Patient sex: F
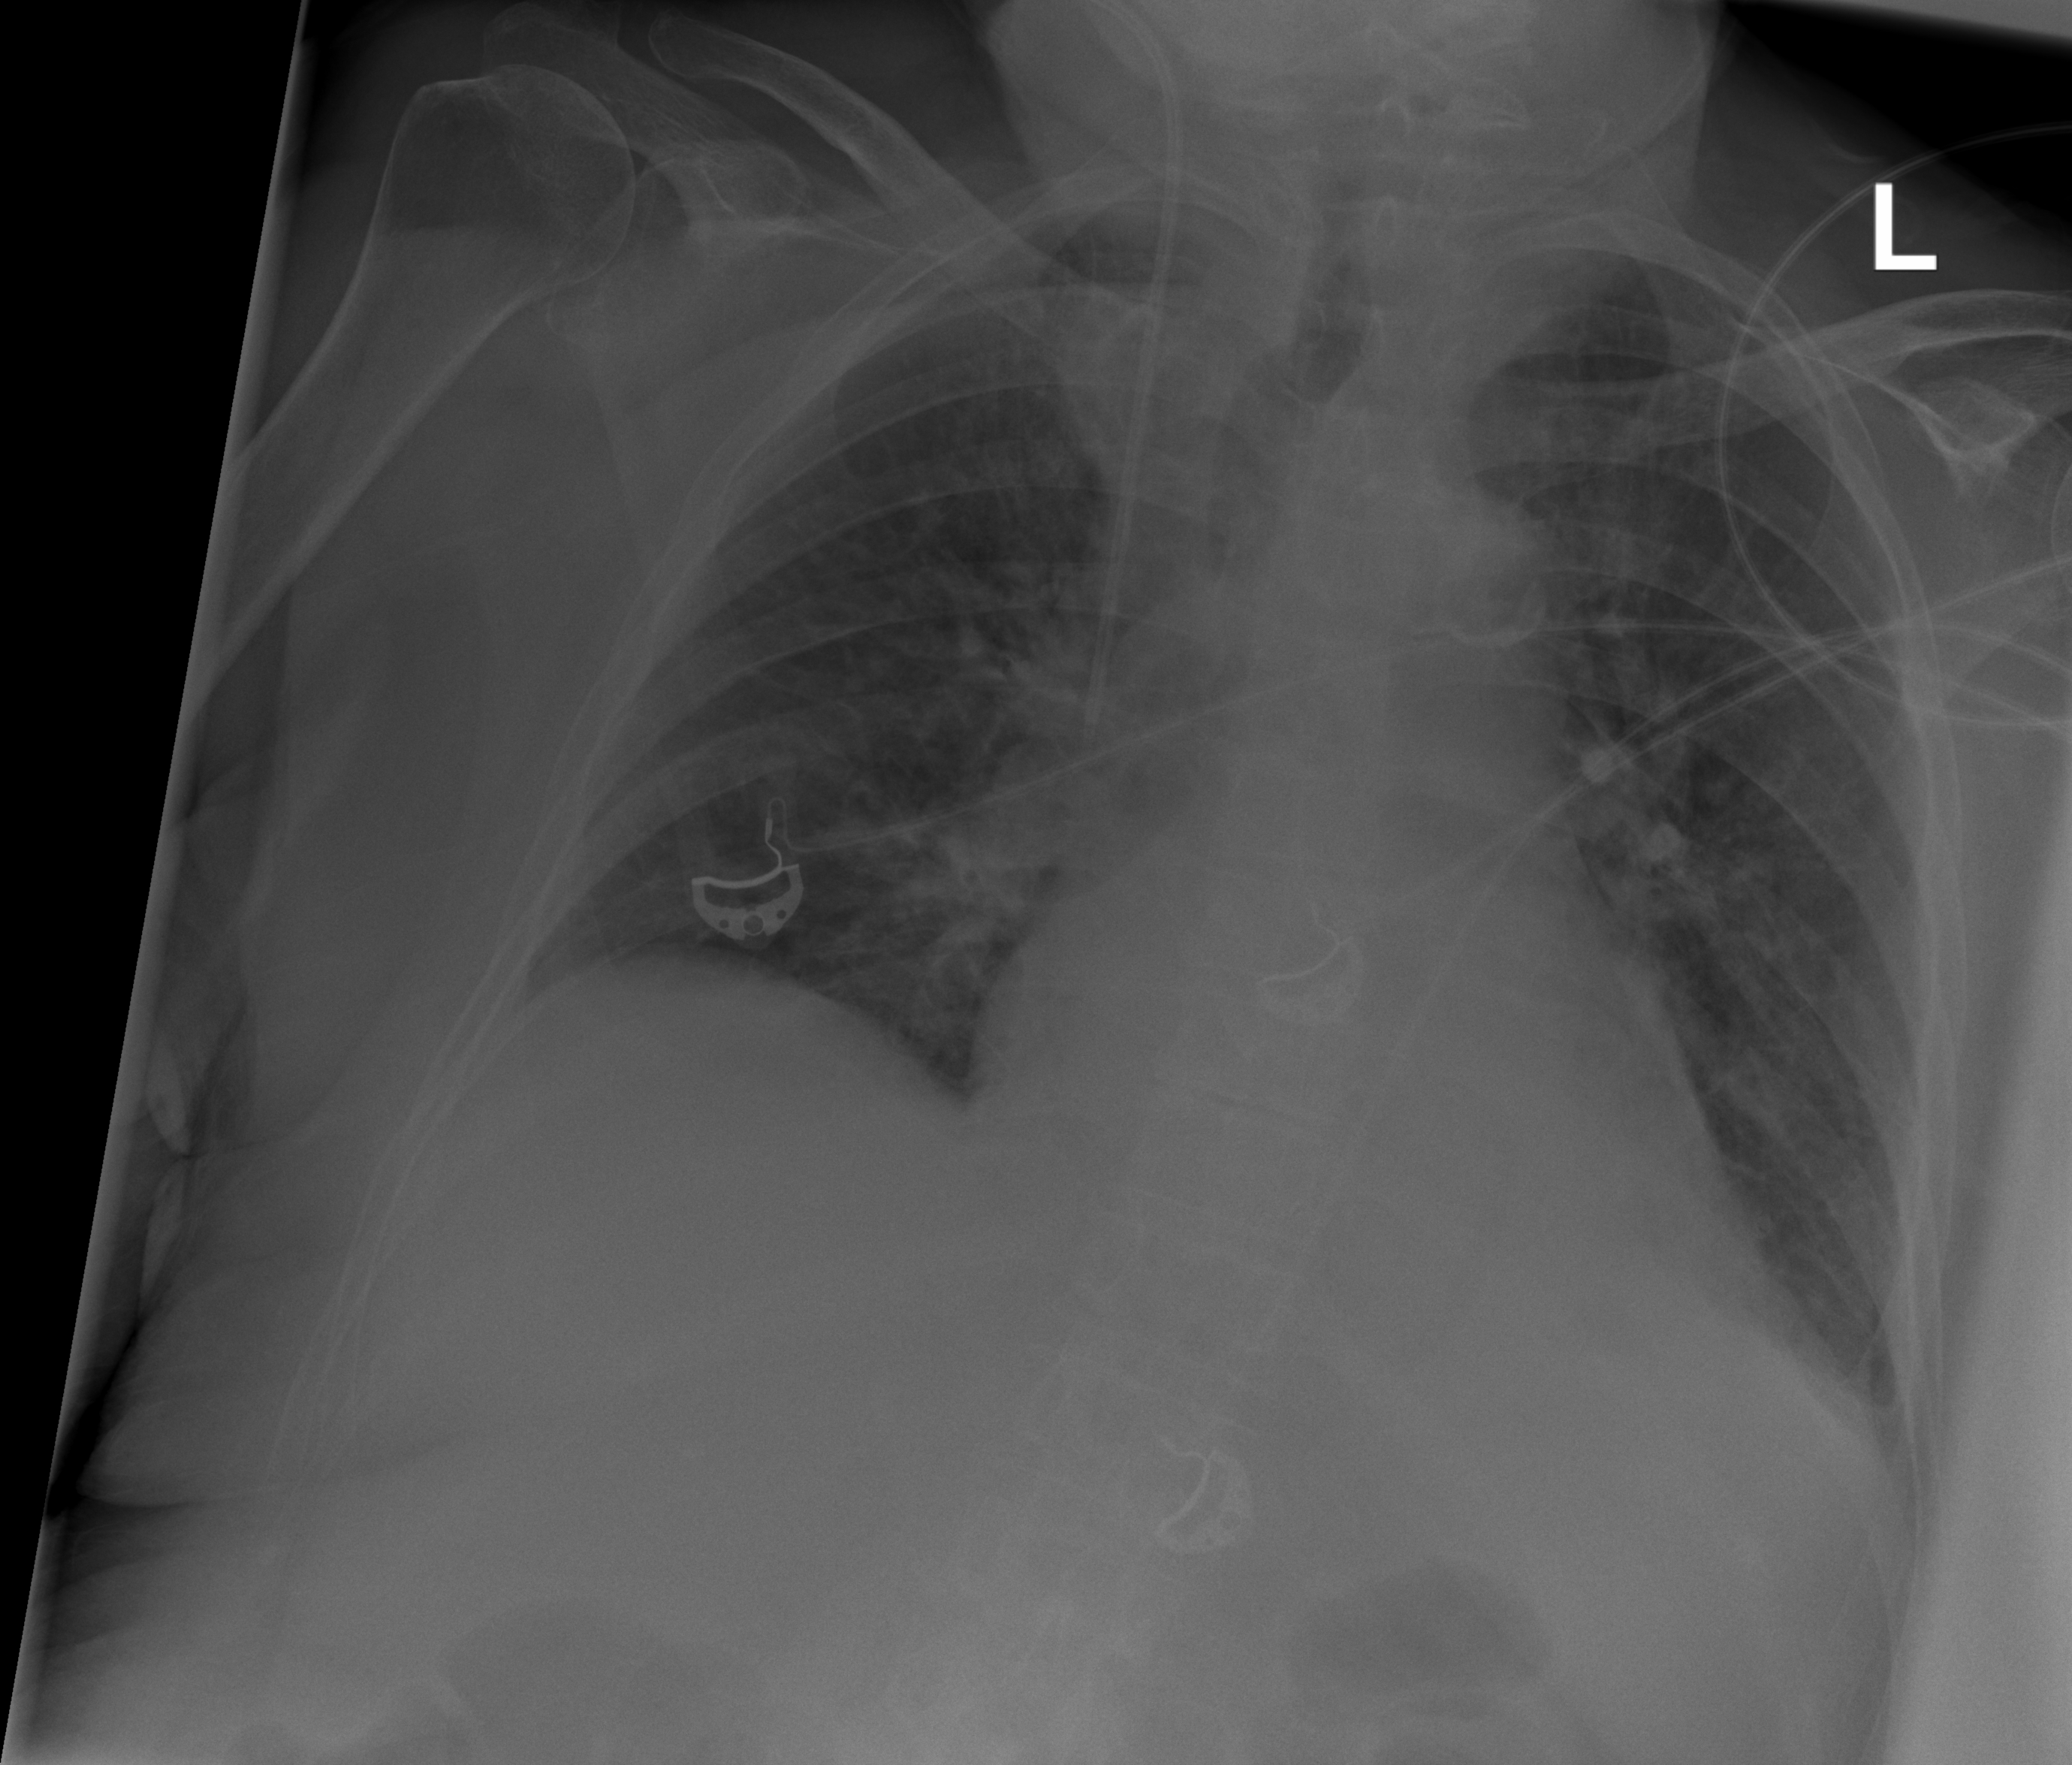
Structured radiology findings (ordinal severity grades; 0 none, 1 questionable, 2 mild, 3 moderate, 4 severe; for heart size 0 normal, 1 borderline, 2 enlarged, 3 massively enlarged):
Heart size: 0
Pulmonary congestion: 2
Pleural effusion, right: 0
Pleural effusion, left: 2
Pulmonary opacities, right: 0
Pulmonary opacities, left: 0
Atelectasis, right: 0
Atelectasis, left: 0